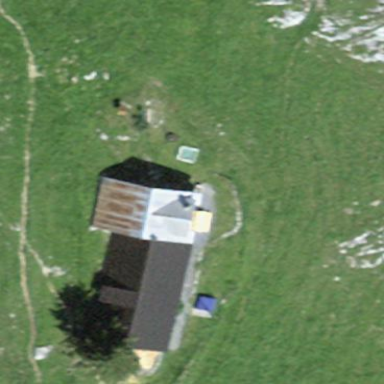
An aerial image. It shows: Hut.